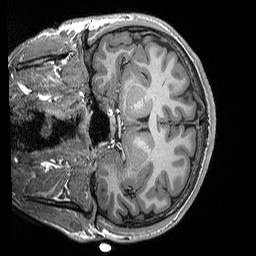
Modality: T1w
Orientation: coronal
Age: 20
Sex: male
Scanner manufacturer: siemens
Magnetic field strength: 3 T
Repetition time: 2.3 s
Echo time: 0.00298 s